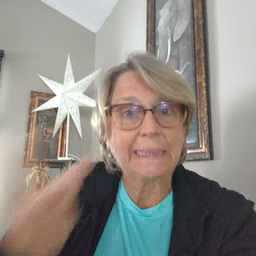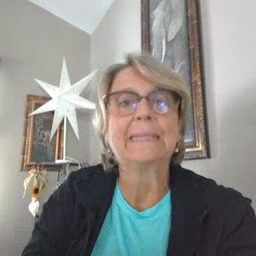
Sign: see